Question: All. Firstly I am aware of the question <URL>, however the answers there leave too many open ends for me and as I have no experience of what I am attempting I feel a new question is warranted.
I have an existing C# [] app that heavily relies on SQL. We have been asked (by clients) to provide an SQL Editor and library that can be used to develop and test SQL, but that can also be used to paste directly back in to the main application. The new SQLEditor is a multi-threaded application that parses and executes TSQL. I now have some things to consider; what is the best way to launch this second application from the main application::
1. Make the second app into a DLL and load into the main project, call the second app as a new form (SqlEditor sqlEd = new SqlEditor() etc.)? What are the implication in terms of thread bombardment, would I need [STAThread] - as I want both multithreaded apps to be available and active at the same time.
2. To launch as a separate .exe from the main application?
Depending on you advice; in either of the above cases - what is the best way I can pass information back to the main application from a click event in the second application whilst they are still both running and active <URL> come in to play here?
To make this question a little more appealing, here is the SQL Editor:

I plan to have a button which pastes the selected SQL back into the main application.
I am also aware that there are multiple questions here - which I apologise for. Thanks very much for your time.
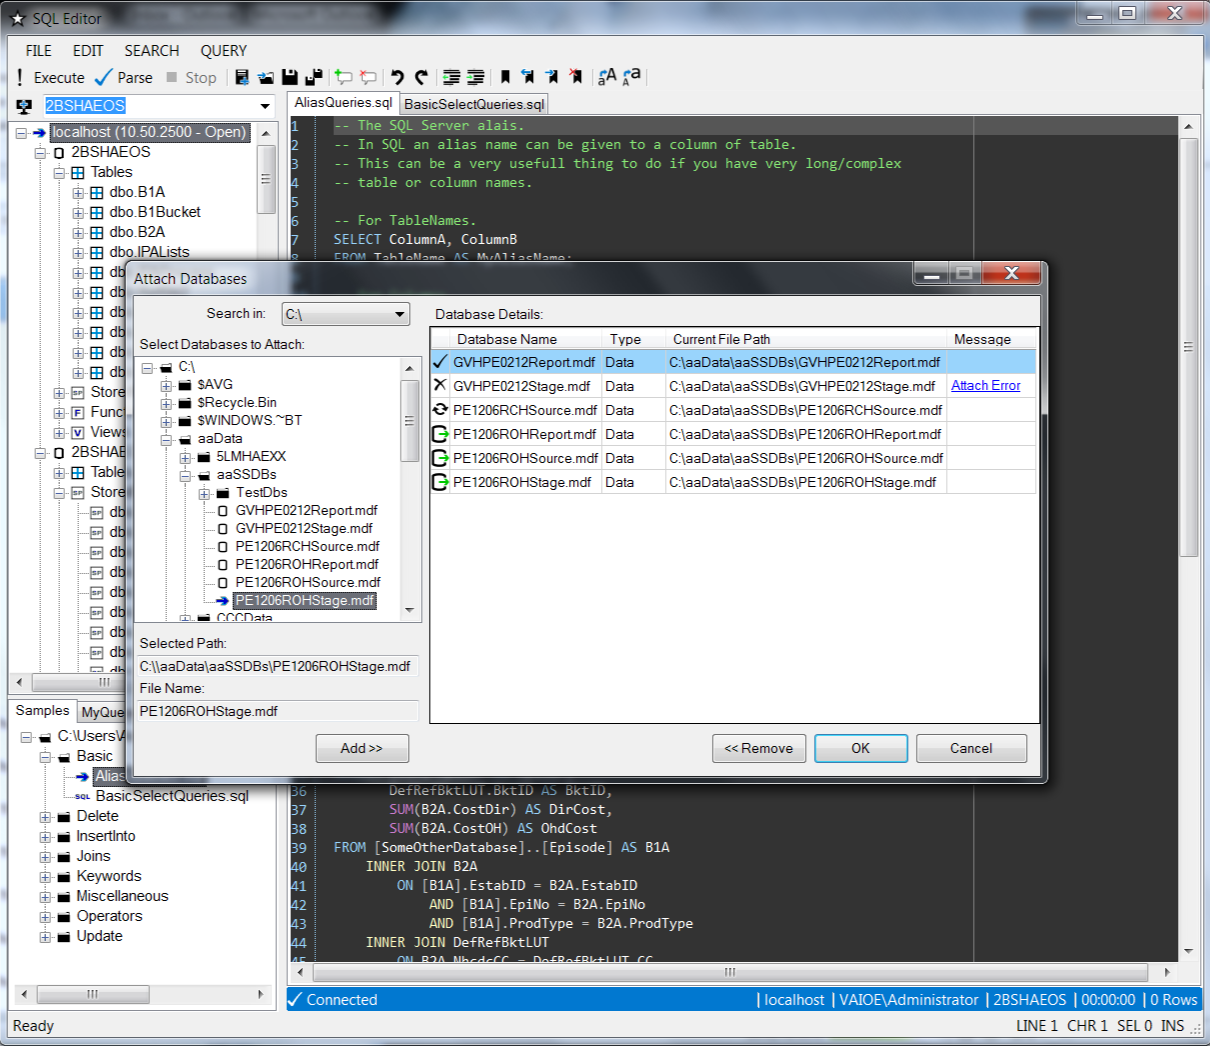
Answer: You have multiple choices for IPC(Inter Process Communication) such as:
Mailslot, NamedPipe, Memory Mapped File, Socket, Windows Messaging, COM objects, Remoting, WCF...
<URL>
http://en.wikipedia.org/wiki/Inter-process_communication
Some of them provide two-way communication, some needs considaration about system security(antivirus & firewall restrictions, you need to add the application as an exception in their settings).
Sending message through WM_COPYDATA can be done just by SendMessage, PostMessage is not supported, it means that the communication is sync.
Using outproc singleton COM object is another way, its not as simple as the other ways and both app. must be run on the same security context to access the same COM object.
Launching a separate application can coz some restrictions in communication methods or types of data you can pass, but separation of them will also protect them from their failures(App. crash will not close the other one).
If the two parts are always run on the same PC, using one of them as dll[inproc] is simpler. Using other techniques such as Socket, Remoting, WCF will provide you with more flexibility for communication, i.e. the two parts can run in different PCs with minor modifications...